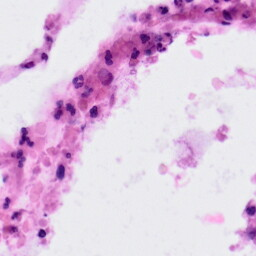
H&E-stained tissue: Colon